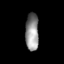
Tissue: lung
Cell type: Myeloid cells
Senescence score: 0.1693
Nuclear area (px): 488
Mean DAPI intensity: 143.035